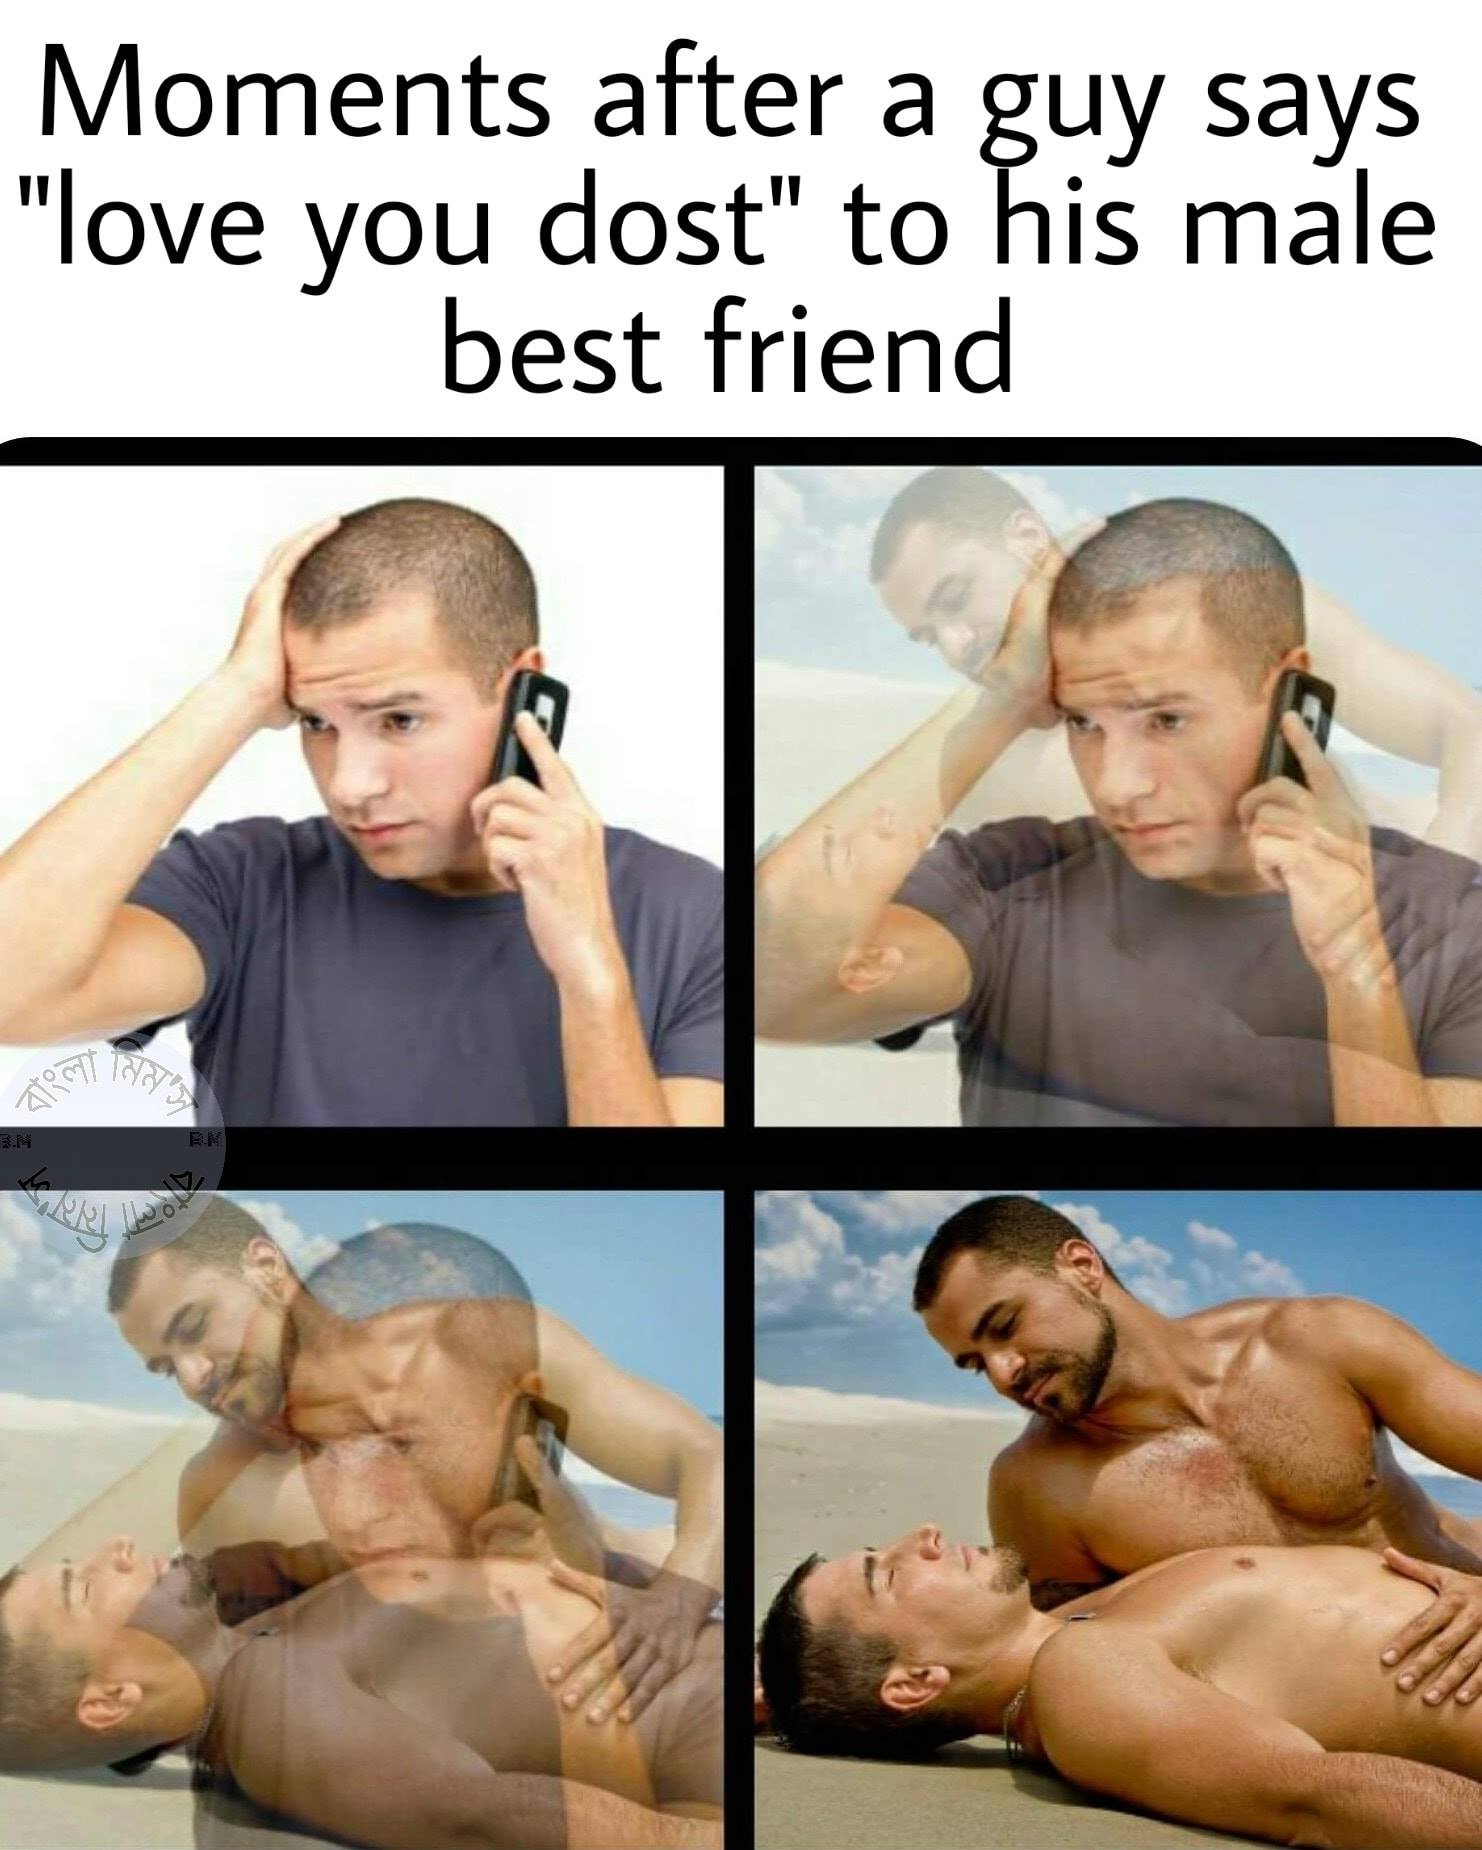
Caption: Moments after a guy says "love you dost" to his male best friend
Label: hate